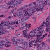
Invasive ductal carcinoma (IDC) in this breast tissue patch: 0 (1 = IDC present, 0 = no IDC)